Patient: sex M, age 78
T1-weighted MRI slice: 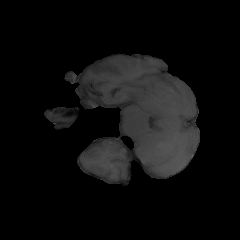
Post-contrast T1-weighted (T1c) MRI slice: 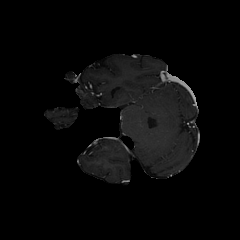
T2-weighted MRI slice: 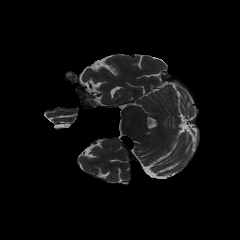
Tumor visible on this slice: no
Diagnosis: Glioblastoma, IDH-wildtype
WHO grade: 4